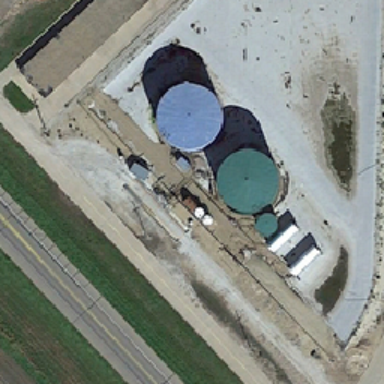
Light blue and dark blue storage tanks .